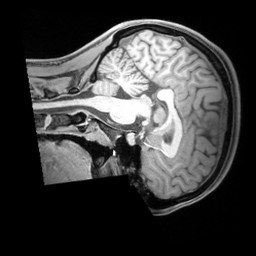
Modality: T1w
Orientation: sagittal
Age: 23
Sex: female
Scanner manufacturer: siemens
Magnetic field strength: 3 T
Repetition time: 1.97 s
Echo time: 0.00206 s